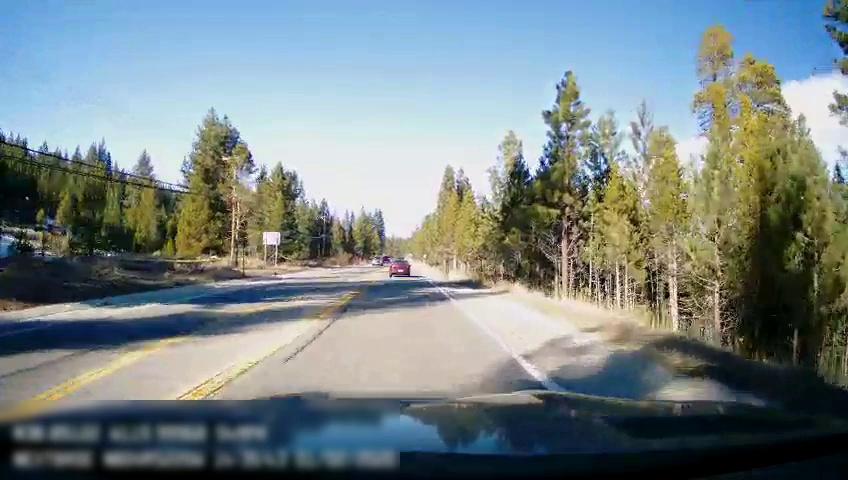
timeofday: Day
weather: Sunny
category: Drivable Space
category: Vehicles | Car
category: Lanes | Current Lane
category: Lanes | Current Lane
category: Lanes | Opposite Lane